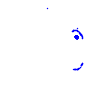
Particle: electron